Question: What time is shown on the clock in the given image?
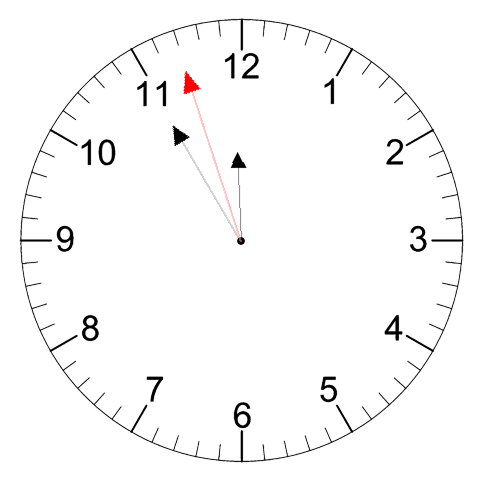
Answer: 11:54:57